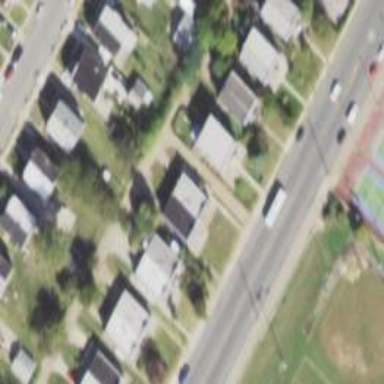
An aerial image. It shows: Alleyway designated as service road.